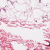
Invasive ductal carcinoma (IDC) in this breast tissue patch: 0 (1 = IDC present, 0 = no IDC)